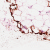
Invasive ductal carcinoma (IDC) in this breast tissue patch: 0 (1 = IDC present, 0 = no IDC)